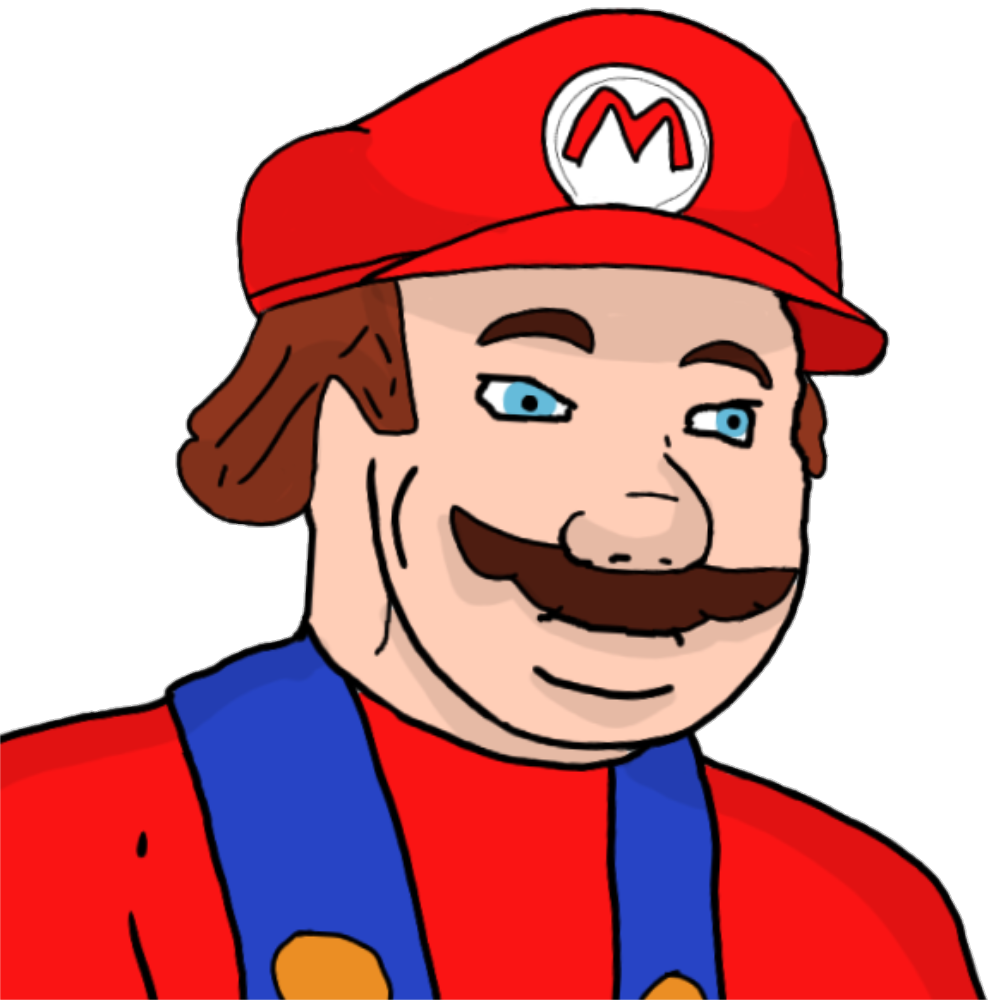
Label: 5_Blobjak